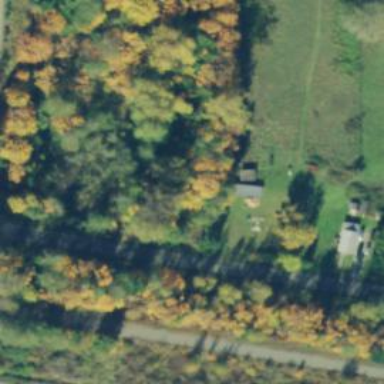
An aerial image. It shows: Driveway with track grade of grade5.